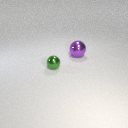
small green metal sphere to the left of large purple metal sphere